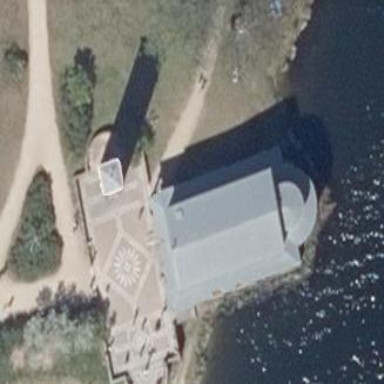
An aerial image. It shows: Historic church with gabled roof. It is place of worship.